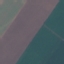
Land use / land cover: AnnualCrop